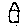
Label: house